Question: I am trying to display an NSPredicateEditor within an NSScrollView so that users can make infinitely large queries with the editor. Everything is working more or less, but there are some strange UI glitches that are only occurring when the editor is nested in the scrollView, never when it isn't. Here is how I am setting up the editor in the scrollView:
'''
predicateEditor = [[NSPredicateEditor alloc] init];
scrollView = [[NSScrollView alloc] initWithFrame:[[self view] frame]];
[scrollView setDocumentView:predicateEditor];
[scrollView setHasVerticalScroller:YES];
[scrollView setAutohidesScrollers:YES];
'''
If I try and "break" it, by adding rows to the editor very quickly, the UI gets garbled like this:

But the problem is that if I don't nest the editor in a scrollView, it is impossible to have this error happen.
To reiterate, the only thing I am doing differently is nesting within an NSScrollView. Is there an issue with this I need to be aware of?
Thanks!
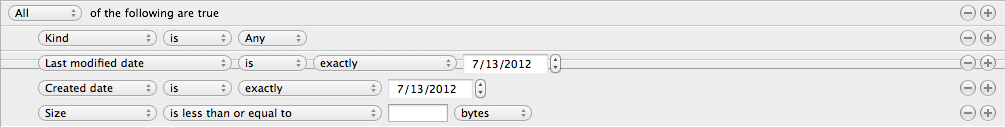
Answer: After testing out Roger's comment, I can verify that doing this in IB achieves the desired result. I don't know why it won't work very well programmatically, but oh well.